Question: I want to hide all column labels on google chart same as the image bellow.

Can anyone help me ?
Thank in advance.
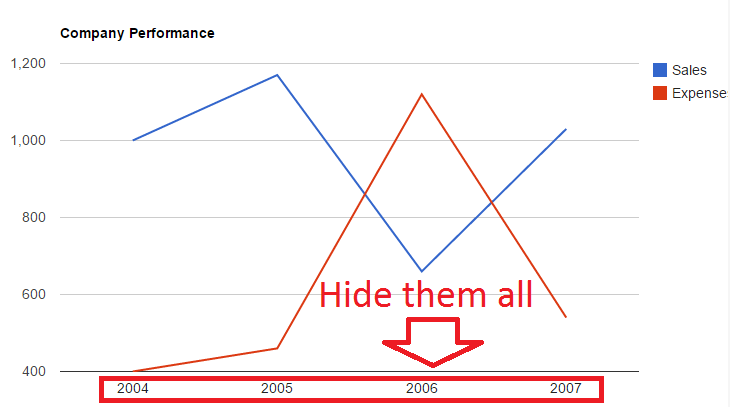
Answer: Its Already Explained in this URL :: <URL>
Please Go Through it .
If You Want to hide then you can using options from :: <URL>
Example
'''
var options = {
hAxis: { textPosition: 'none' }
};
var chart = new google.visualization.LineChart(document.getElementById('yourID'));
chart.draw(data, options);
'''
Hope it helps